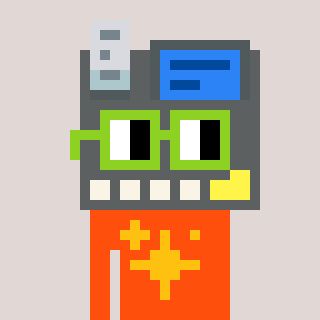
a pixel art character with square light green glasses, a cash register-shaped head and a orange-colored body on a warm background